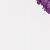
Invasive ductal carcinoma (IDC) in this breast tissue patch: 0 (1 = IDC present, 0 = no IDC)